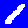
Digit: 1